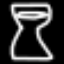
Label: hourglass